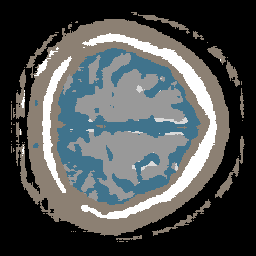
Label: no_lesion